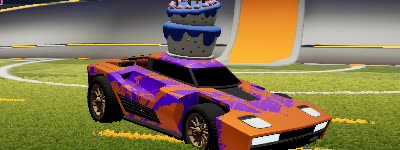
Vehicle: breakout